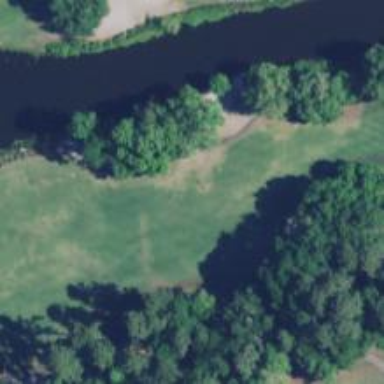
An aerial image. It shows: View of golf hole.